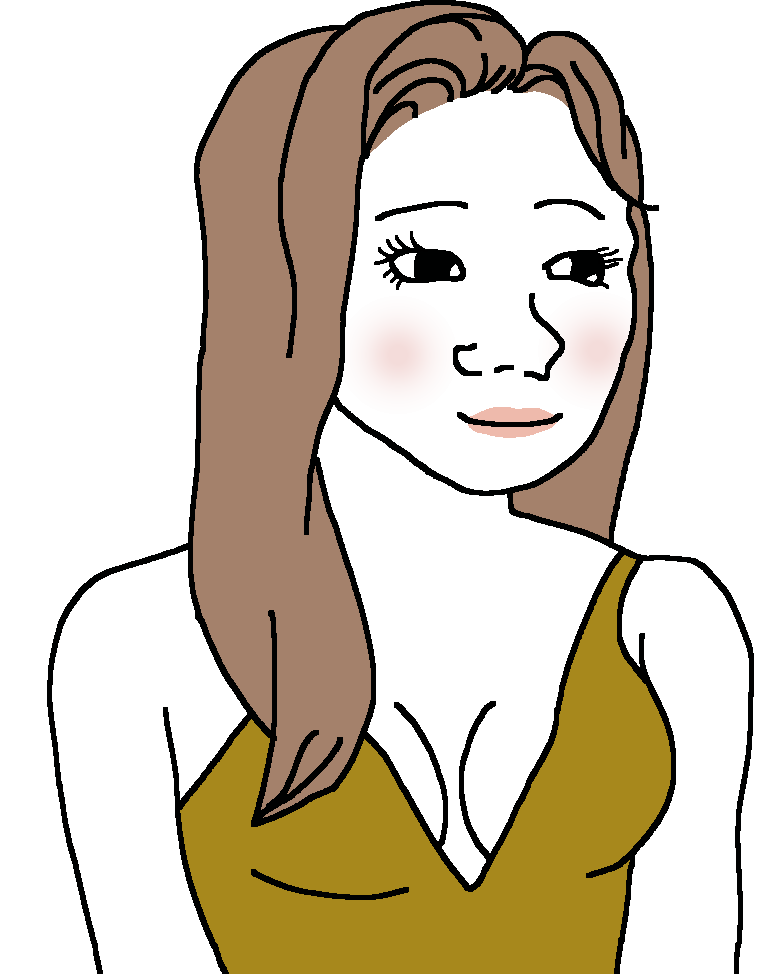
Label: 5_Trad_Wife